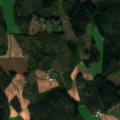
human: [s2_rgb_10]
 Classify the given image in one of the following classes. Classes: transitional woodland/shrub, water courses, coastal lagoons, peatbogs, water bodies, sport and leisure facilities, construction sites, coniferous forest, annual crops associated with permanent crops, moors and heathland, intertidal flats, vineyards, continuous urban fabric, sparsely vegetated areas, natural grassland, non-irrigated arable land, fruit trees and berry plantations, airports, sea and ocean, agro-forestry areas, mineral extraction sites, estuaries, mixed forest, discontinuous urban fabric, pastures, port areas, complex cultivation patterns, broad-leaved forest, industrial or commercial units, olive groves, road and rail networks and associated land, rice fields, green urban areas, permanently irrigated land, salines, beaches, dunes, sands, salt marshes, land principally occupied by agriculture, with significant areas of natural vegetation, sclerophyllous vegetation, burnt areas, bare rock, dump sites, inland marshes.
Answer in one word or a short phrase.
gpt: non-irrigated arable land, coniferous forest, mixed forest